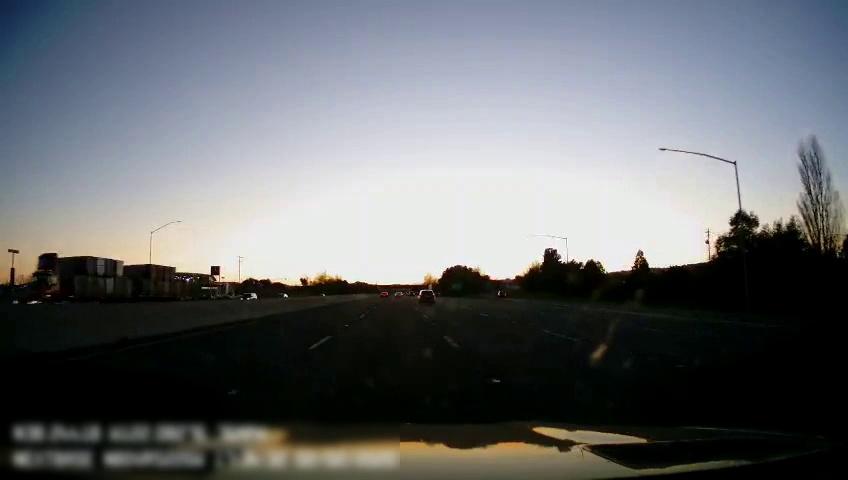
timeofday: Day
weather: Sunny
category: Drivable Space
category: Vehicles | Truck
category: Vehicles | SUV
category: Vehicles | Car
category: Vehicles | SUV
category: Lanes | Current Lane
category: Lanes | Alternate Lane
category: Lanes | Alternate Lane
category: Lanes | Current Lane
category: Lanes | Alternate Lane
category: Lanes | Alternate Lane
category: Traffic | Signs